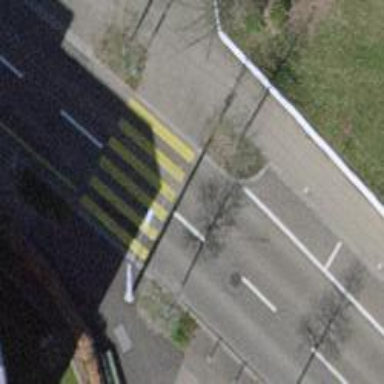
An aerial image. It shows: Uncontrolled zebra crossing with zebra markings.